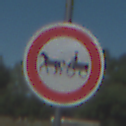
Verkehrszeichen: VerbotGespannfuhrwerke
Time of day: Midday
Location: Outdoor (Special)
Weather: PartlyCloudy
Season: NotSpecified
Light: Natural